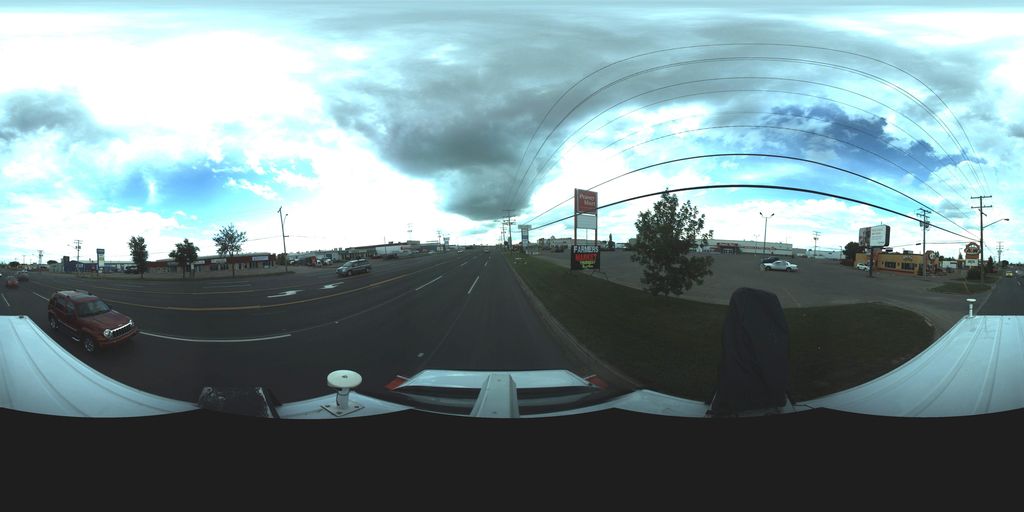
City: saskatoon